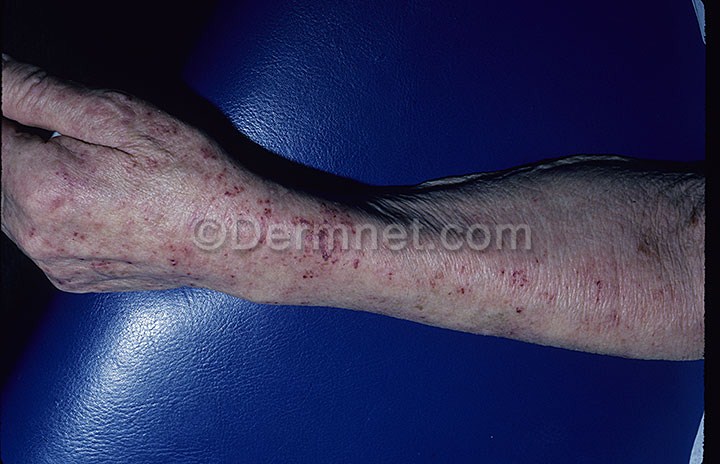
Disease: Exanthems and Drug Eruptions